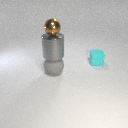
large gray metal cylinder below small brown metal sphere